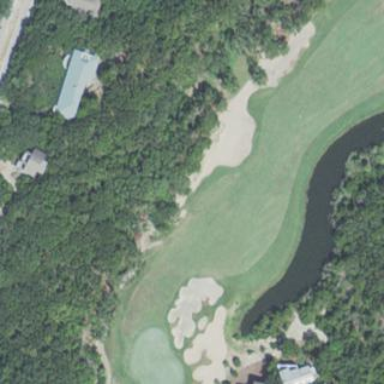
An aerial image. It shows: Golf bunker filled with natural sand.